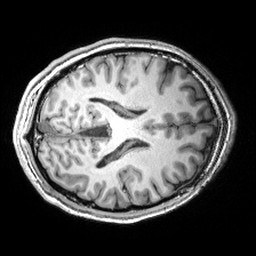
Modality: T1w
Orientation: axial
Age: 25
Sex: male
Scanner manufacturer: siemens
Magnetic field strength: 3 T
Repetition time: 2.53 s
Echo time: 0.00299 s